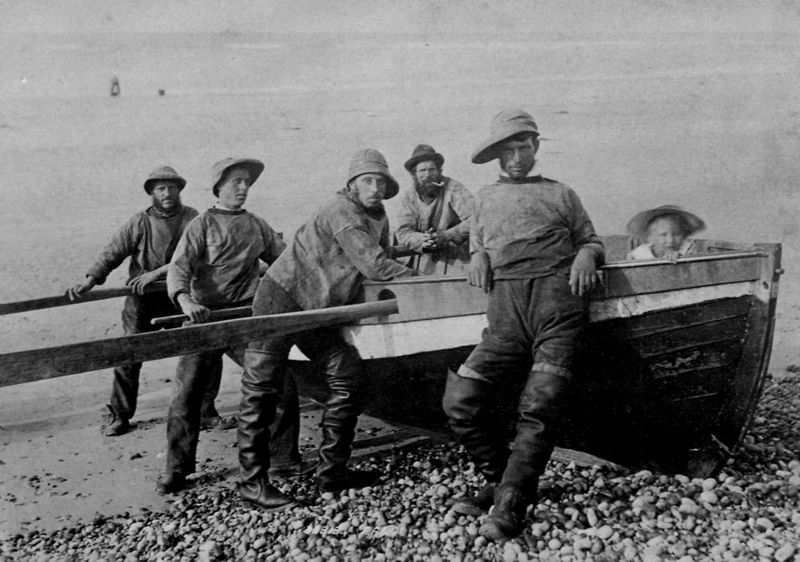
Titel: Sheringham, Norfolk
Künstler: Francis Frith
Schlagwörter: dunkel, gruppe, hand, himmel, körper, mann, meer, schatten, wasser, weiß, wolken, fluss, landschaft, menschen, mädchen, sand, see, ufer, grau, haar, hell, hintergrund, holz, hut, hüte, licht, mund, männer, nase, schwarz, stirn, blick, wolke, leute, menge, bart, hose, jung, kappe, kappen, mütze, mützen, arm, arme, augen, falten, geschichte, kleidung, mensch, stehen, stein, steine, blicken, hände, porträt, bach, horizont, nass, natur, flach, gewässer, sonne, auge, haare, pose, kind, kinn, arbeit, boot, kreis, oval, paddel, ruder, rund, lächeln, gischt, kieselsteine, küste, schiff, schiffe, strand, wangen, welle, wellen, man, fischer, jungen, schiffer, russland, dunst, nebel, tag, latten, ausdruck, arbeiter, bug, kies, böschung, brandung, lehnen, falte, münder, nasen, holzboot, pfeife, ruderboot, ruderer, sport, mimik, faltenwurf, junge, ellenbogen, knie, segler, foto, fotografie, photographie, lachen, knabe, kiesel, fischerboot, watt, schwarz-weiß, loch, gestik, helm, stiefel, photo, fisch, öffnung, sohle, lässig, fang, muscheln, fotographie, sportler, pullover, latte, fische, angler, klasse, latz, rückkehr, boje, nässe, paddelboot, feuerwehr, südwester, aussparung, overall, kinf, tapfer, 6, fünf männer, ein kind, blick in die kamera, watstiefel